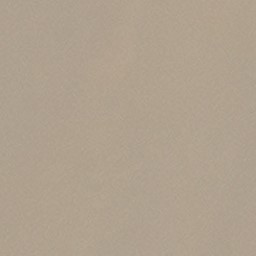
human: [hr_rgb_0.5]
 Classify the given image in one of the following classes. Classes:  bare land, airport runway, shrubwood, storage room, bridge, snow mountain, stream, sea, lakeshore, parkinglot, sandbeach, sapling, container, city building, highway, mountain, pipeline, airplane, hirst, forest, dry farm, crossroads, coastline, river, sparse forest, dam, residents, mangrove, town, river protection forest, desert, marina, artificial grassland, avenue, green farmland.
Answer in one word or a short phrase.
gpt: desert